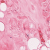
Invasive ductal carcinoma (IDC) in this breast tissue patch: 0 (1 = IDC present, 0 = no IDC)